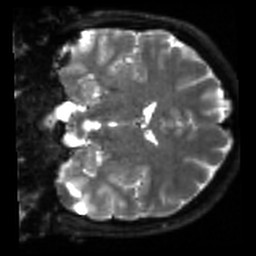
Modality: sbref
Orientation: coronal
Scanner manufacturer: siemens
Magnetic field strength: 3 T
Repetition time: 4 s
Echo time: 0.0594 s